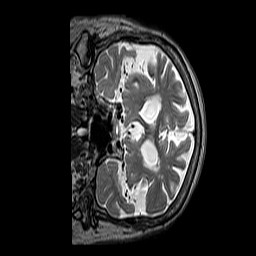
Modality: T2w
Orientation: coronal
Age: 75
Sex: female
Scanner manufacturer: siemens
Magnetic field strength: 3 T
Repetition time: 3.2 s
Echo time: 0.212 s